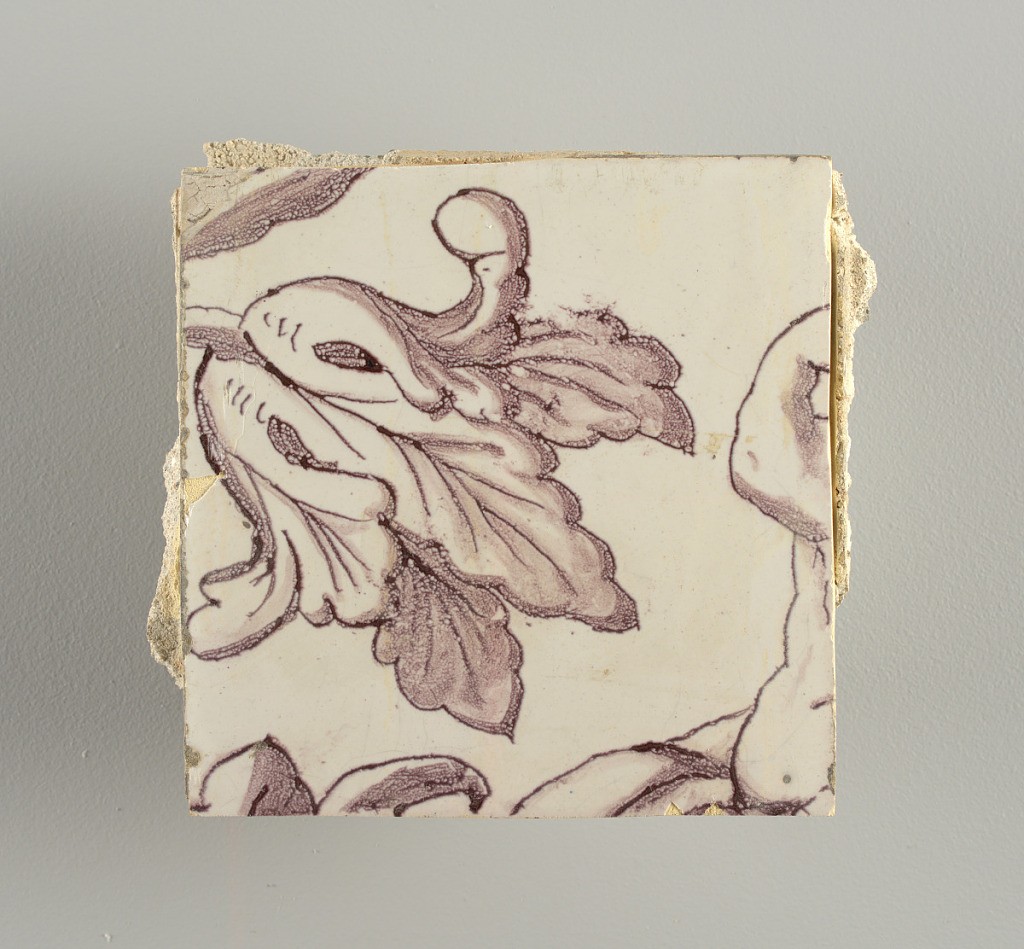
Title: Tile wall facing
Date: ca. 1725
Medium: Tin-glazed earthenware, underglaze
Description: Horizontal rectangle.  Thirty tiles wide and twenty-three tiles high with opening for fireplace eleven tiles wide and ten high.  Foliage arabesques disposed about three vertical axes from which are emphazised by urns at center and right, and at left by the figure of a standing woman carrying an infant on her arm and accompanied by two children.